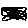
Label: car